Question: I need to display some text in a box with an explicit width/height. If the text content exceeds the height of the box, I'd like to be truncated, preferably with an ellipsis.
I tried using 'overflow: hidden', like so:
'''
<div style="width: 500px; height: 50px;
overflow: hidden;
border: 1px solid black;">
Lorem ipsum dolor sit amet, consectetur adipiscing elit. Praesent ut sem orci. Sed laoreet, diam sed porttitor rhoncus, erat ante volutpat metus, dignissim laoreet lacus dolor a nisi. Fusce elit libero, interdum vel cursus tincidunt, vulputate quis lorem. In accumsan pharetra mauris, id vulputate sapien condimentum in. Etiam quis laoreet lectus
</div>
'''
But that often results in a line of text being partially visible, like this:

I thought about counting characters and manually truncating the text, but that won't help when the font is proportional.
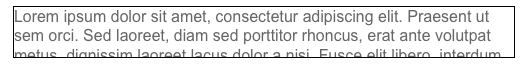
Answer: Try using 'line-height' to fix the height of each line, then set your container height to be a multiple of the line height. For example:
'''
line-height: 15px;
height: 45px; /* 3 lines */
'''